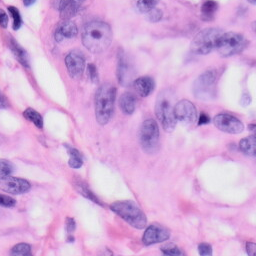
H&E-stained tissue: Skin